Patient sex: M
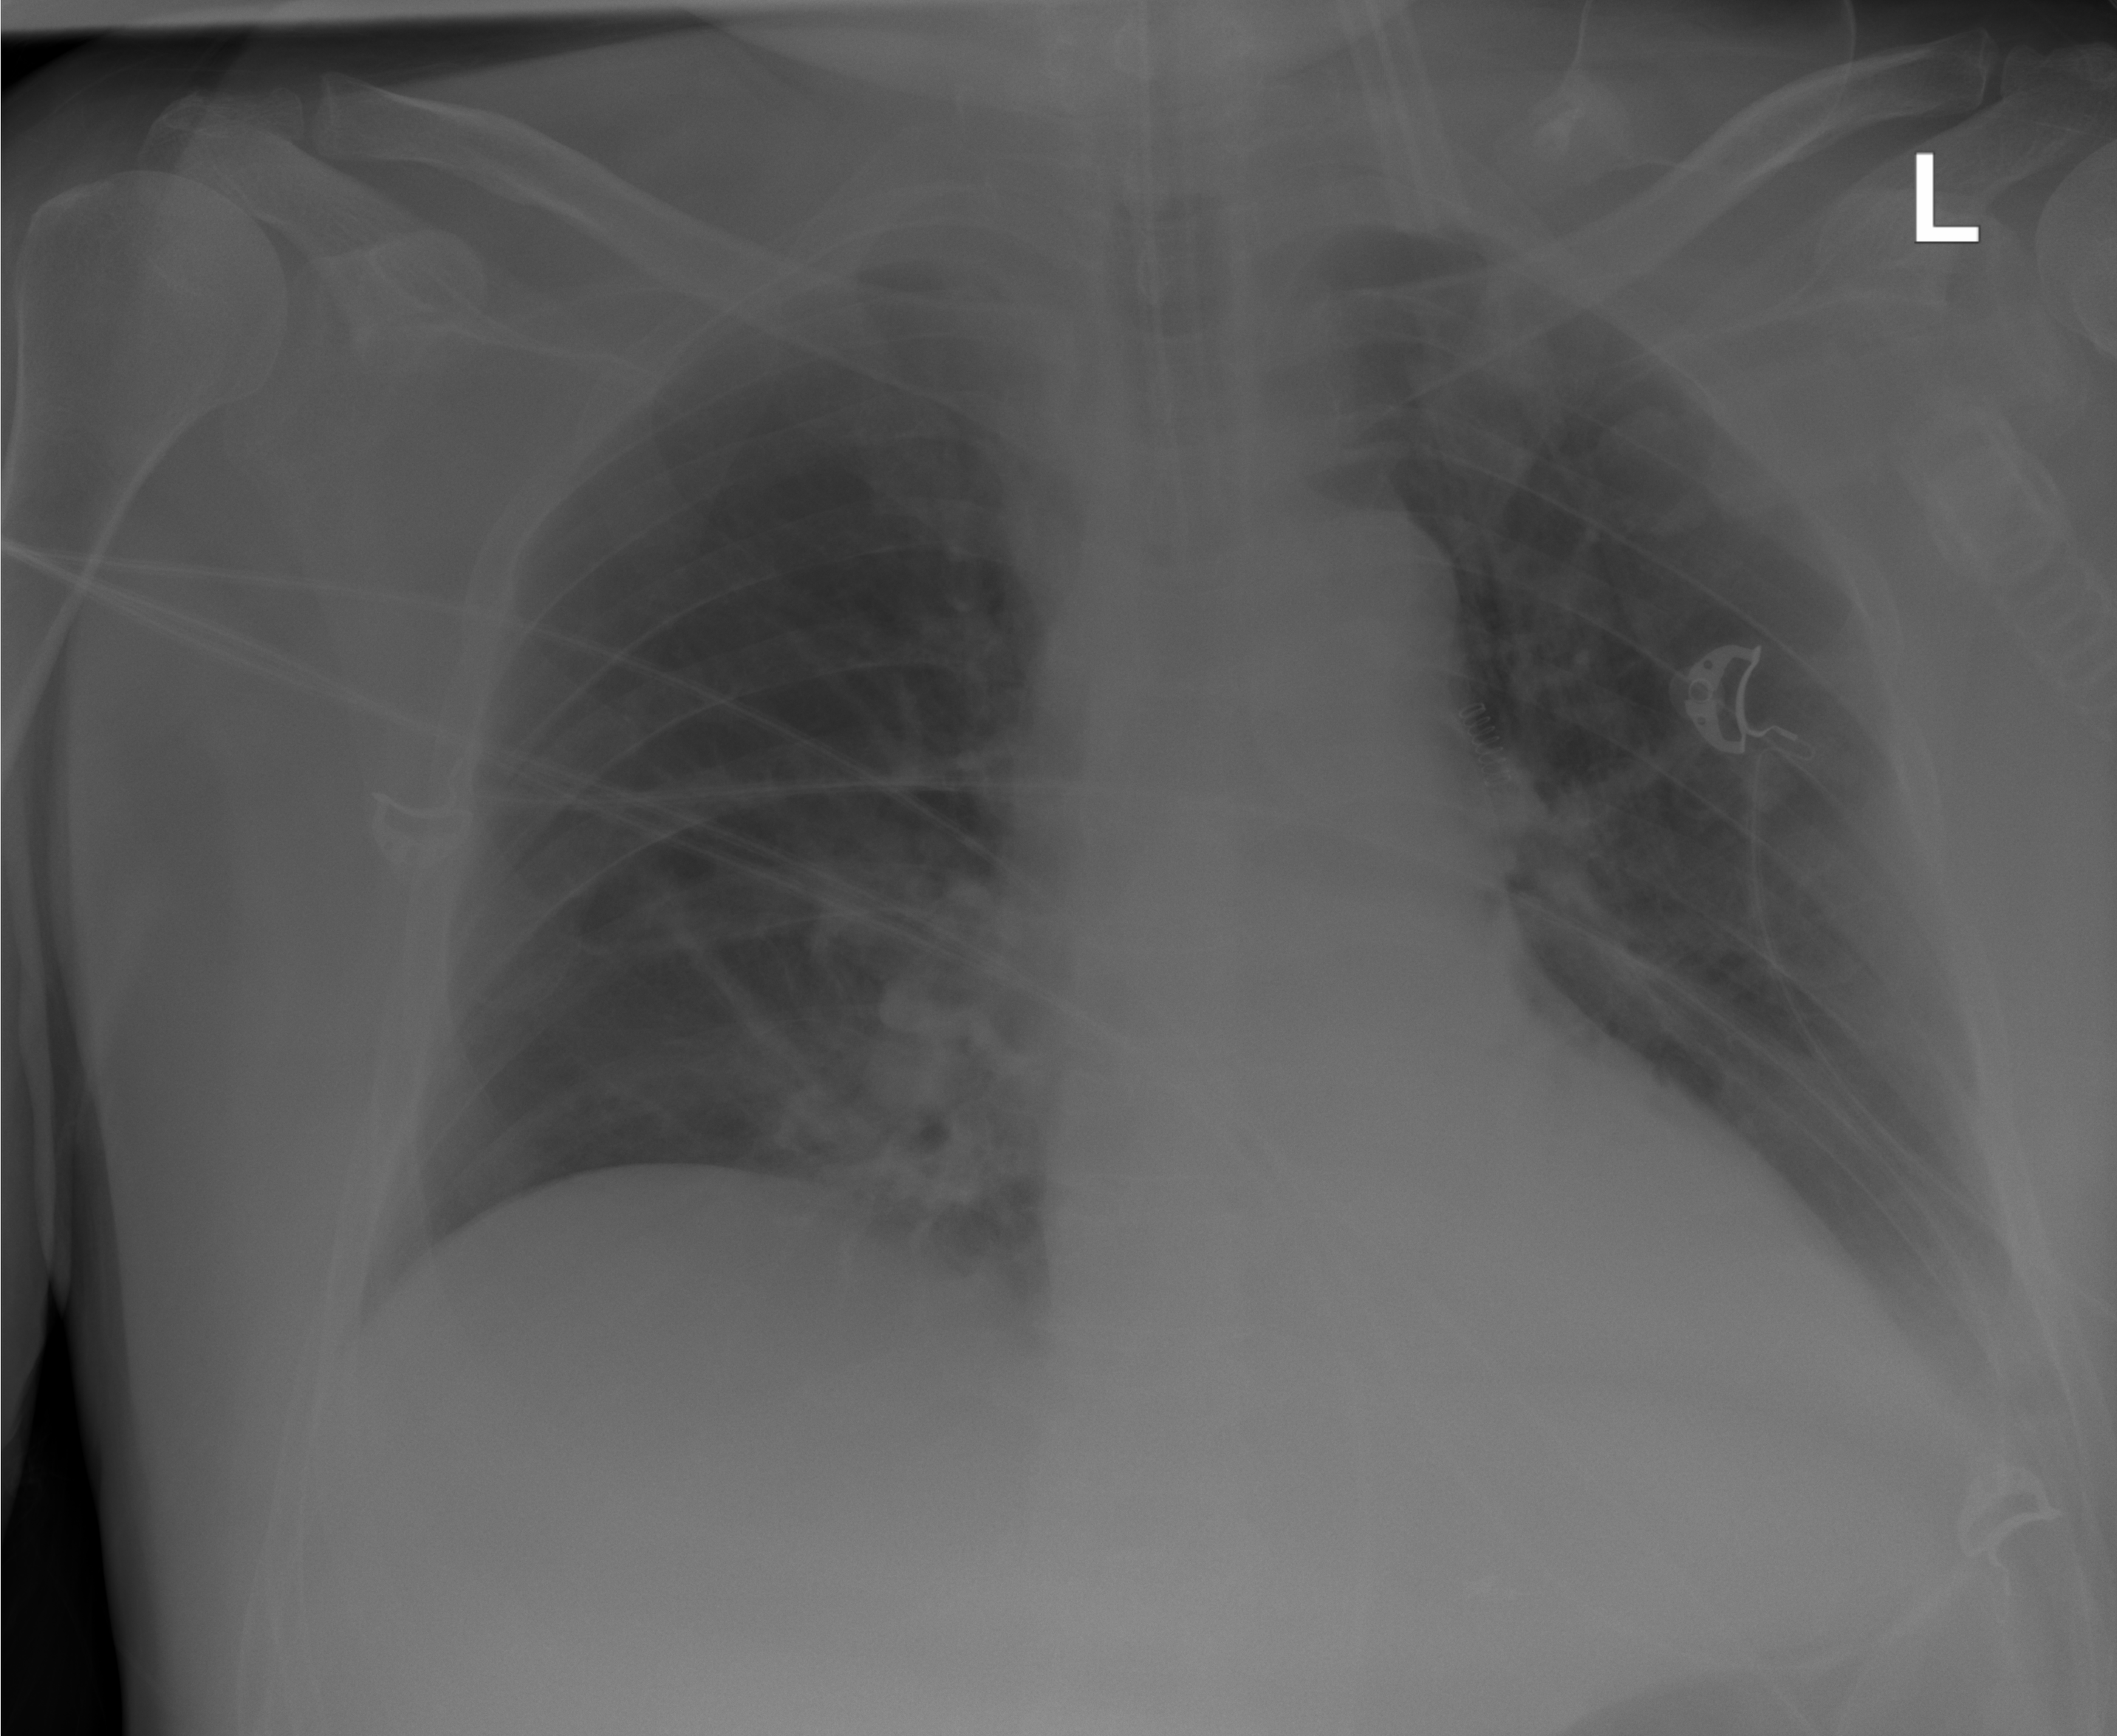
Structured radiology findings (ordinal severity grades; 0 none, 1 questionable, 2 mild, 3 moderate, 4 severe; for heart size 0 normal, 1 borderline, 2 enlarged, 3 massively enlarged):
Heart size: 0
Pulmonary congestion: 1
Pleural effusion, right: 0
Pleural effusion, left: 1
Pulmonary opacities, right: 1
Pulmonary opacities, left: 0
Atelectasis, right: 0
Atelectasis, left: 1